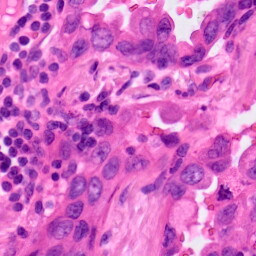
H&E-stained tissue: Lung